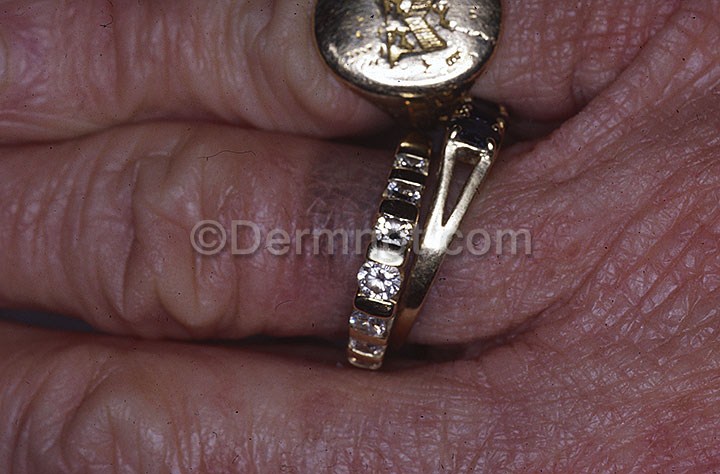
Disease: Poison Ivy Photos and other Contact Dermatitis